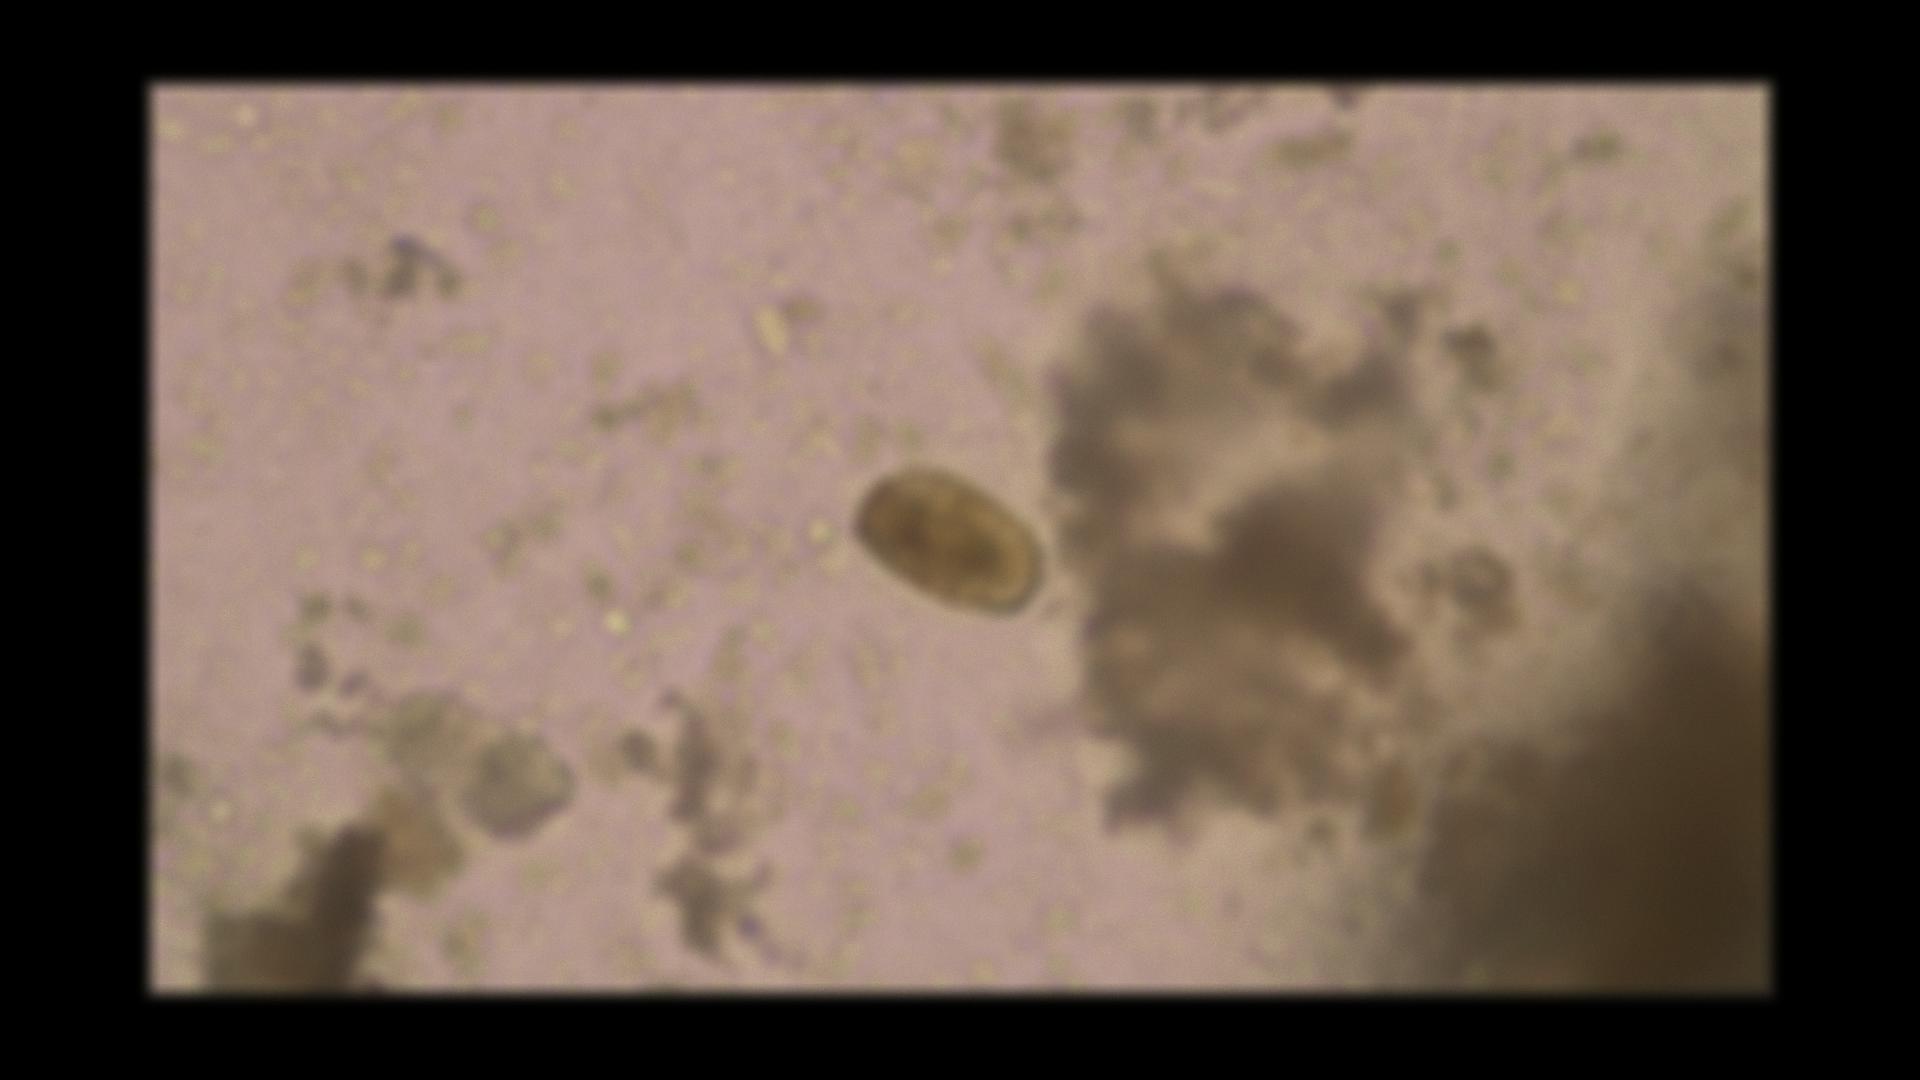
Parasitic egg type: Paragonimus spp